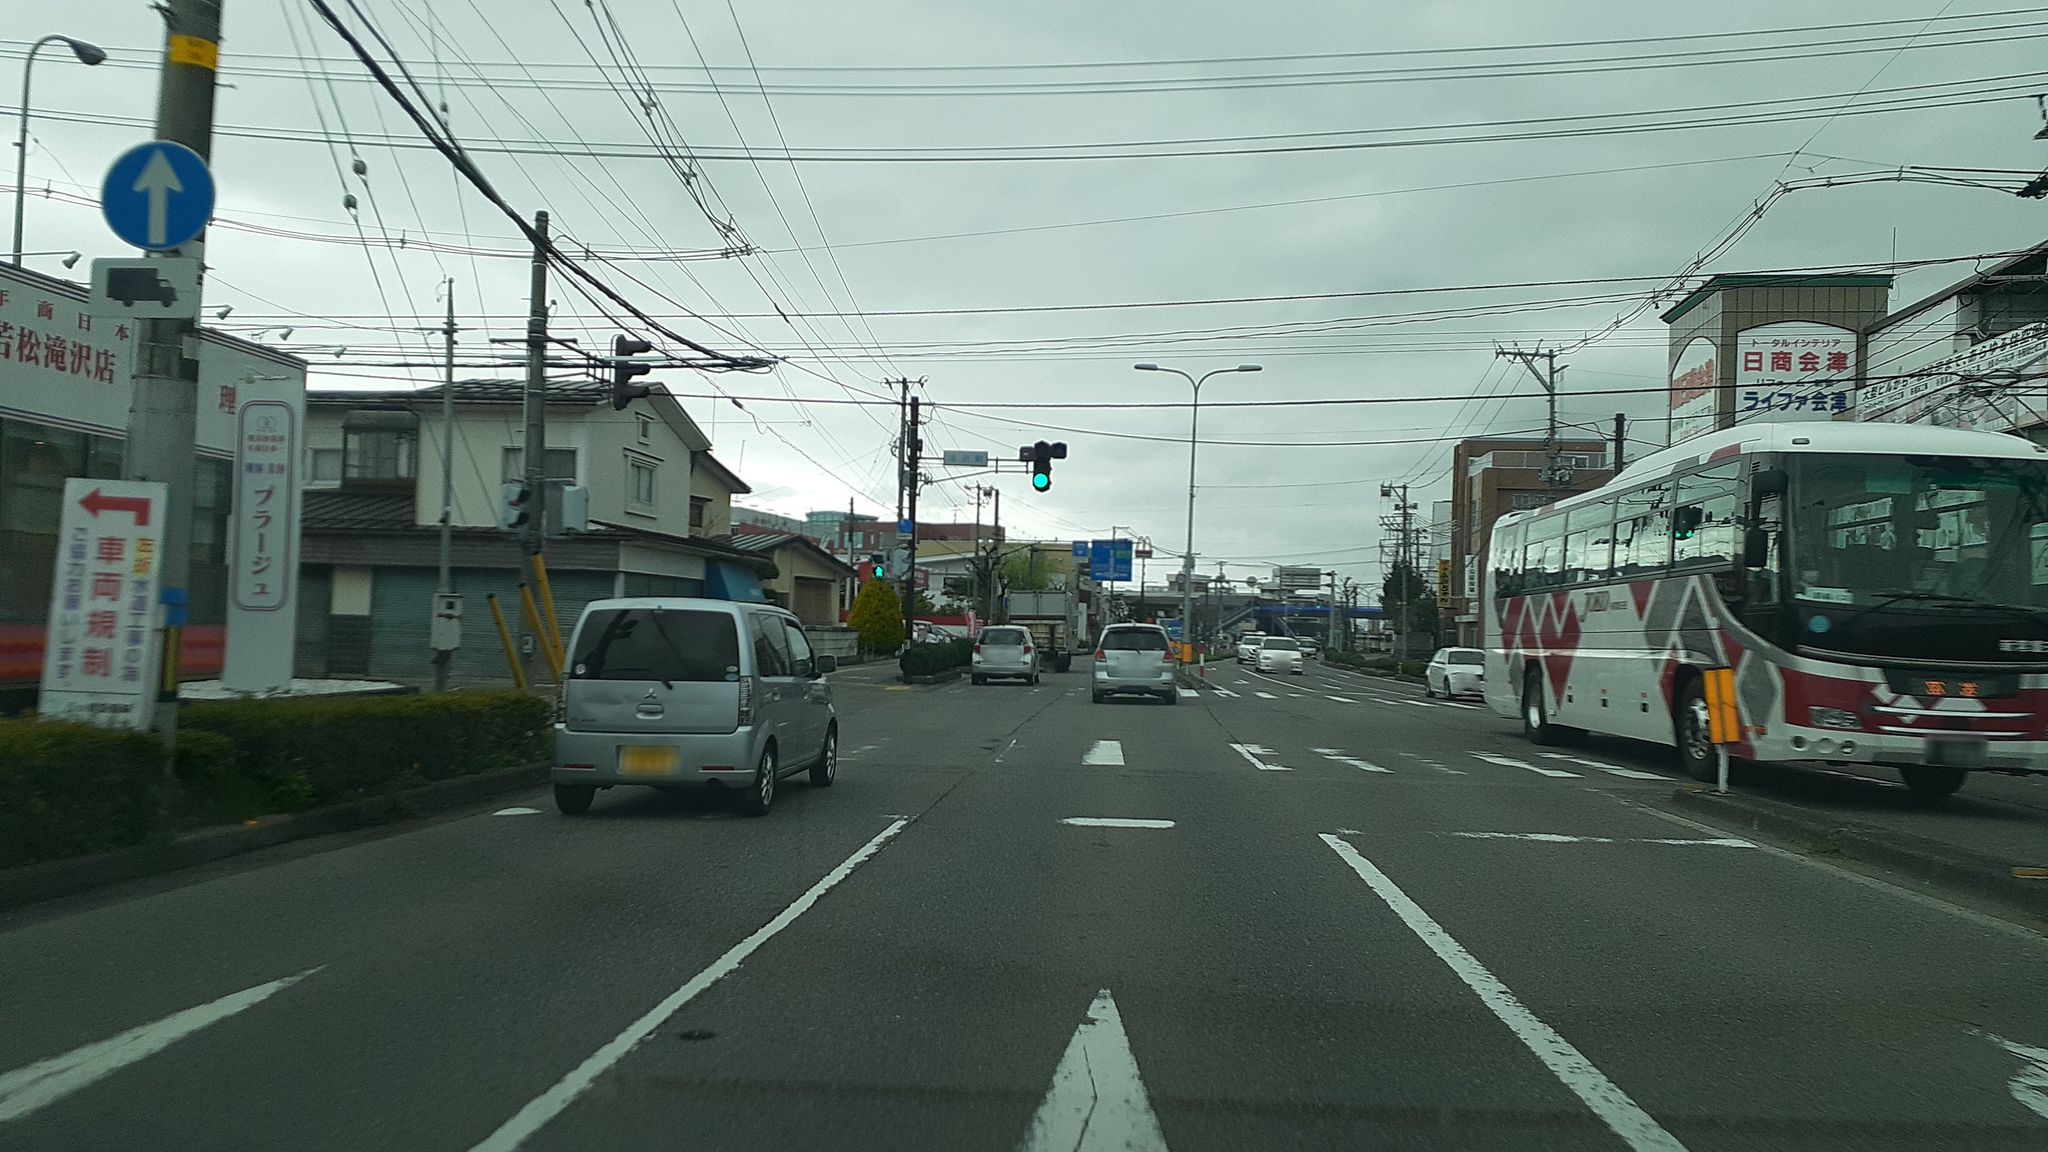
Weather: cloudy
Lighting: day
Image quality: good
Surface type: driving surface
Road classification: primary
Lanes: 2.0
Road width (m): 3.8
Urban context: urban centre
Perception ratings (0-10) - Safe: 6.56, Lively: 3.01, Beautiful: 8.21, Boring: 5.48, Depressing: 6.69, Wealthy: 1.94